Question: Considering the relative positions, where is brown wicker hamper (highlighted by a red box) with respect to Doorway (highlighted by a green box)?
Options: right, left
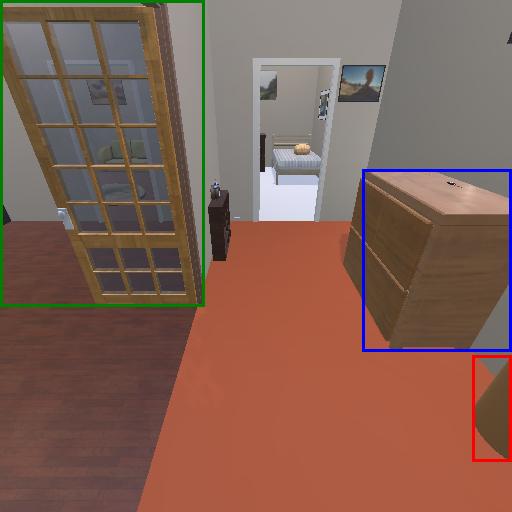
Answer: right